Interaction volume radius: 10 \u00c5
Interaction volume height: 40 \u00c5
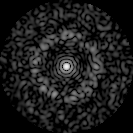
Disorder parameter: 0.8402